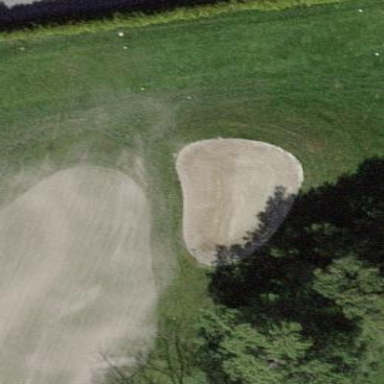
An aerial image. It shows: Bunker on golf course.